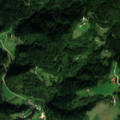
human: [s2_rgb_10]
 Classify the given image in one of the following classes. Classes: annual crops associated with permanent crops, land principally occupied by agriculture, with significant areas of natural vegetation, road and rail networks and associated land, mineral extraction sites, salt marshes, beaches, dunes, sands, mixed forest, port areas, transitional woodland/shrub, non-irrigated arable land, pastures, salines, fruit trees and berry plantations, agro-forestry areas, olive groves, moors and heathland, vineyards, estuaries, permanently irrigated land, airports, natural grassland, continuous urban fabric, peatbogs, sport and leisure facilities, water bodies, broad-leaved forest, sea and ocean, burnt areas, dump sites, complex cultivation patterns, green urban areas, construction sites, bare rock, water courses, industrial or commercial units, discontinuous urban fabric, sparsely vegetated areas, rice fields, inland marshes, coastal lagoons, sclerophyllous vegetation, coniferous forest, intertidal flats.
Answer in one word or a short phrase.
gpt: pastures, land principally occupied by agriculture, with significant areas of natural vegetation, coniferous forest, mixed forest